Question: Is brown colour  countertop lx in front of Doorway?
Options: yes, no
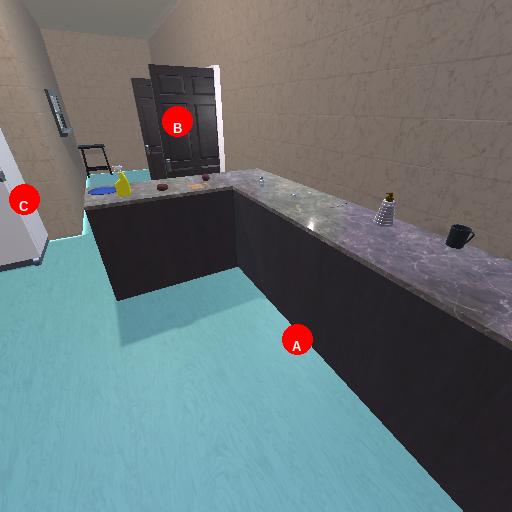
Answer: yes